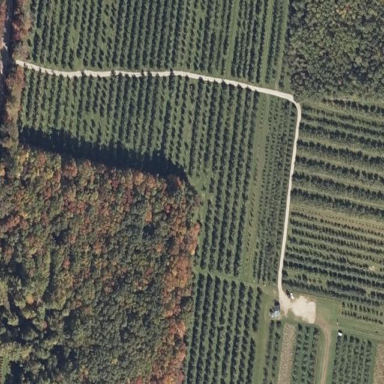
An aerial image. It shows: Orchard.